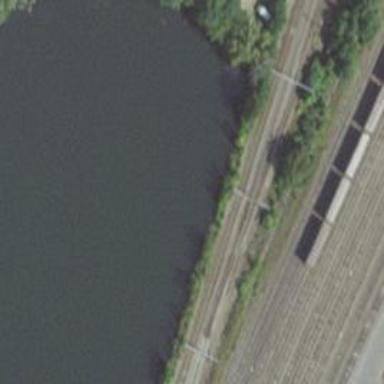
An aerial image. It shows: Railway track with contact line for electrification.